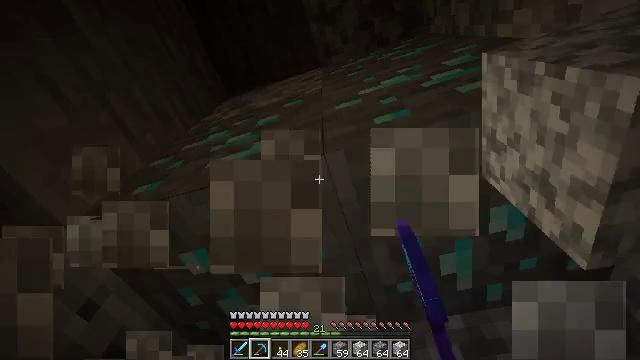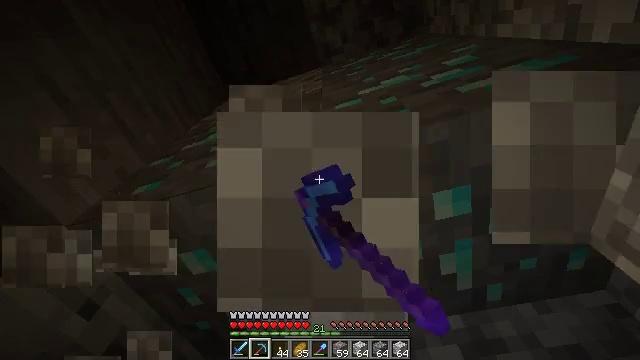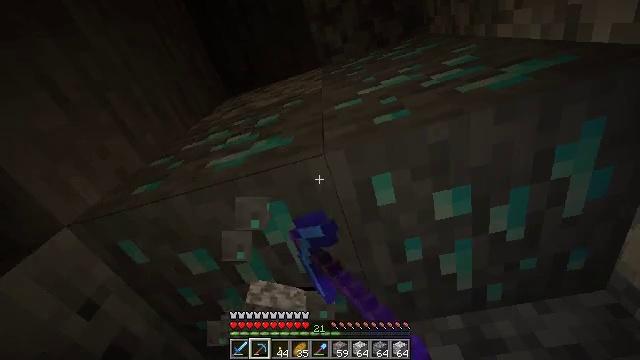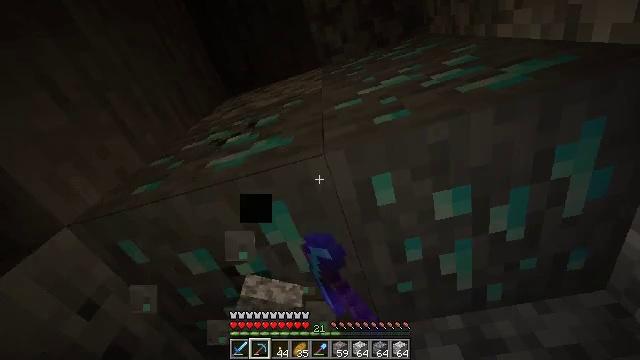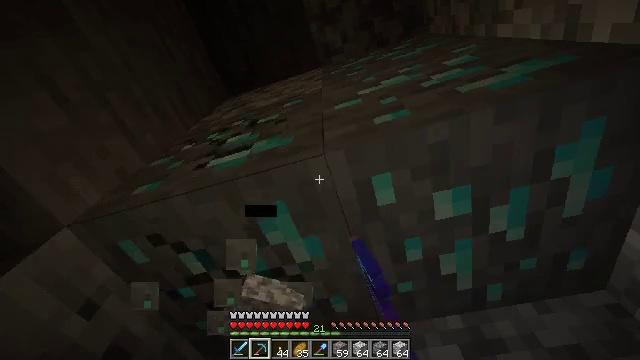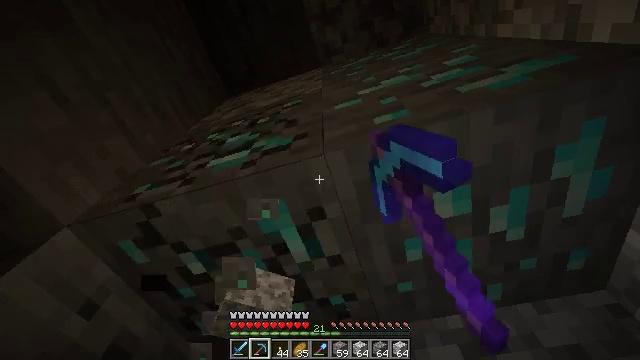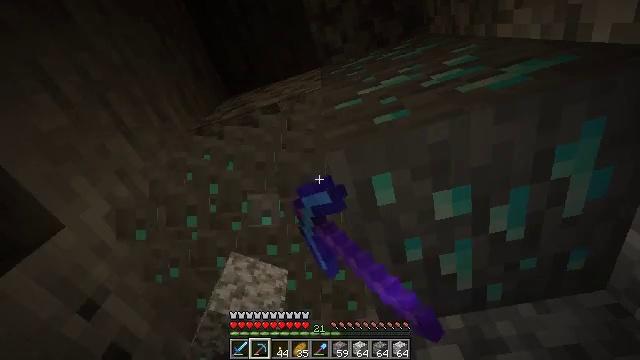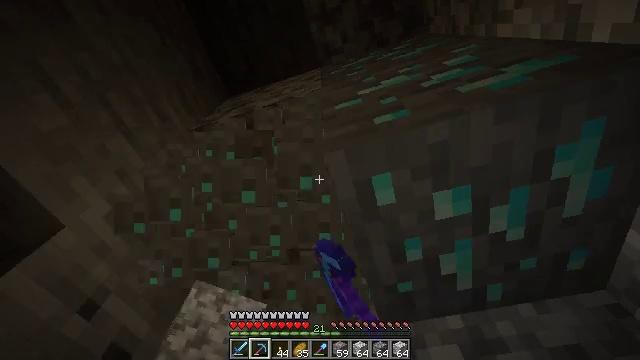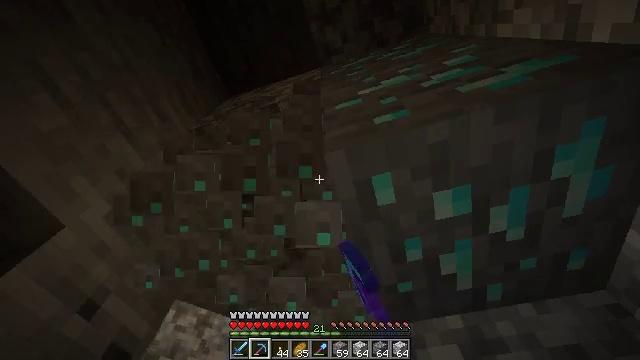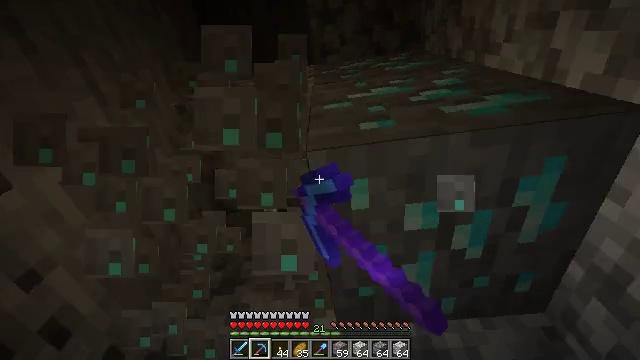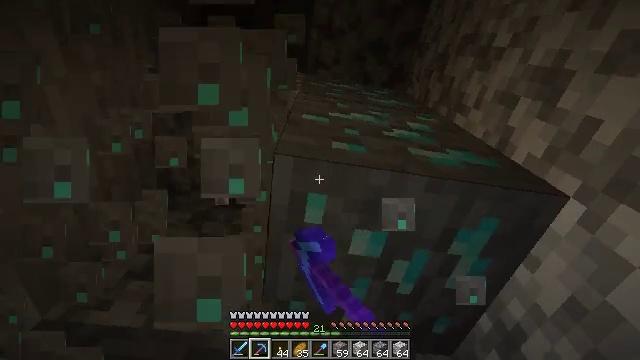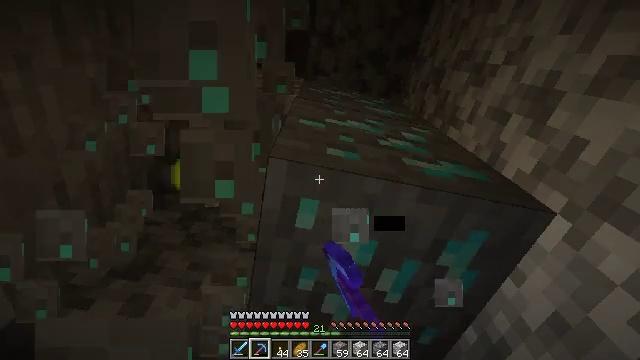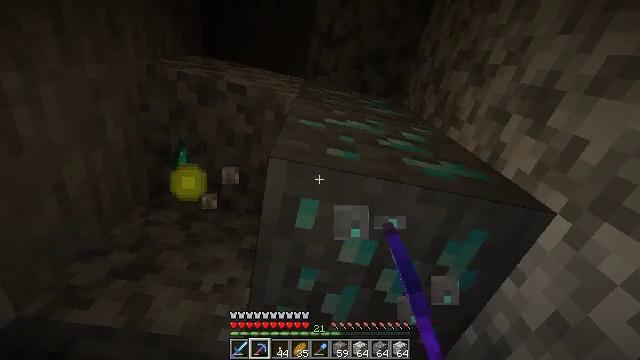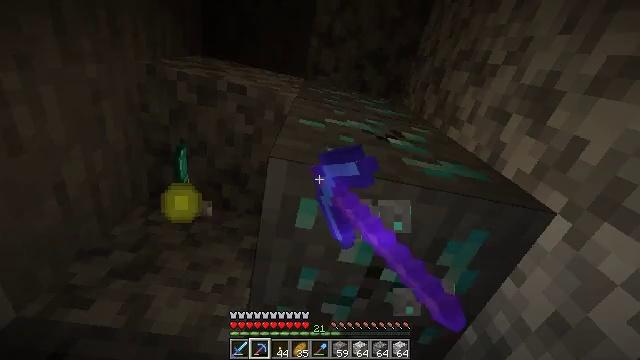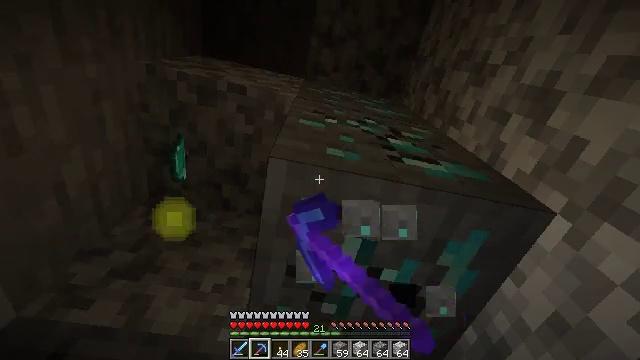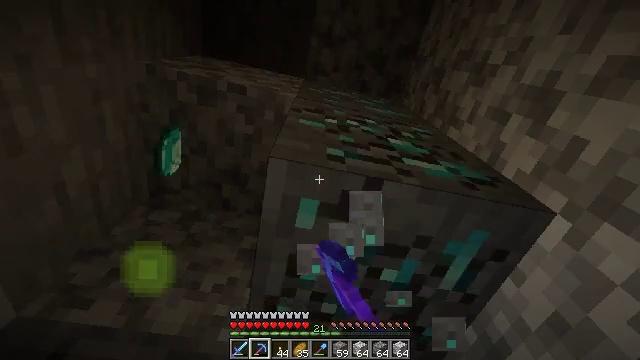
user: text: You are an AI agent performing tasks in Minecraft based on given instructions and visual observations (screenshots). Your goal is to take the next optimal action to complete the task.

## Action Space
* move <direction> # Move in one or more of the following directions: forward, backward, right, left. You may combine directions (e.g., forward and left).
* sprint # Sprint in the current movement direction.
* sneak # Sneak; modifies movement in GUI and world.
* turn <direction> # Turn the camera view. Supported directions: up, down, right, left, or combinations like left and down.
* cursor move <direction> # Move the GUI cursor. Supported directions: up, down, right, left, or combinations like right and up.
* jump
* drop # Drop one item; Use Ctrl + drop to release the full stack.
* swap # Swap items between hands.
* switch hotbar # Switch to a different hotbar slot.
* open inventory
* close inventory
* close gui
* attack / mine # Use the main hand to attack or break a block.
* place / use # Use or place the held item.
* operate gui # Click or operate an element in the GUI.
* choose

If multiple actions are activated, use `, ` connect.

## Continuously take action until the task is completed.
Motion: motion action
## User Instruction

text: Extract diamond ore blocks.
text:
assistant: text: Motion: sneak, attack / mine
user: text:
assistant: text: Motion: sneak, attack / mine
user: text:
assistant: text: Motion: sneak, attack / mine
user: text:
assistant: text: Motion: sneak, attack / mine
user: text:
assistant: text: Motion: sneak, attack / mine
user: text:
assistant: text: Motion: sneak, attack / mine
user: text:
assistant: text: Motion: sneak, attack / mine
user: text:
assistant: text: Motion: sneak, attack / mine
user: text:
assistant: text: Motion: sneak, turn right, attack / mine
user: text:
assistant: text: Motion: sneak, turn right and up, attack / mine
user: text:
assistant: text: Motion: sneak, turn right and up, attack / mine
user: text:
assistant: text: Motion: sneak, attack / mine
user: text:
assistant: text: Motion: sneak, attack / mine
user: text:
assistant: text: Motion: sneak, attack / mine
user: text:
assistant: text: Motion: sneak, attack / mine
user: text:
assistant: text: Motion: sneak, attack / mine
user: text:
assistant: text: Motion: sneak, attack / mine
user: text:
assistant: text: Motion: move right, sneak, attack / mine
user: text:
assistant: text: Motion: move right, sneak, turn up, attack / mine
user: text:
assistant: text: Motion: sneak, turn up, attack / mine
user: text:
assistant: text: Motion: sneak, attack / mine
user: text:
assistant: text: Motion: sneak, attack / mine
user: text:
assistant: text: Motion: sneak, attack / mine
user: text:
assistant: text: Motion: sneak, attack / mine
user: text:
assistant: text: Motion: sneak, attack / mine
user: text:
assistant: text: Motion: sneak, attack / mine
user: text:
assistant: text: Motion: sneak, attack / mine
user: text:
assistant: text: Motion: sneak, attack / mine
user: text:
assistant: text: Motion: sneak, attack / mine
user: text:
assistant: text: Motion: sneak, attack / mine